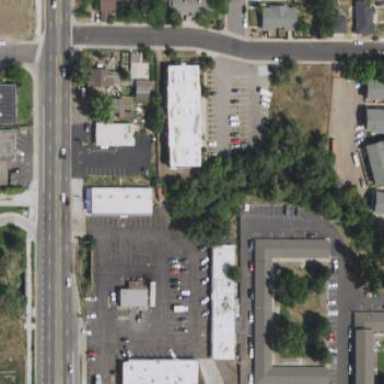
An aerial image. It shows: Retail area.